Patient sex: M
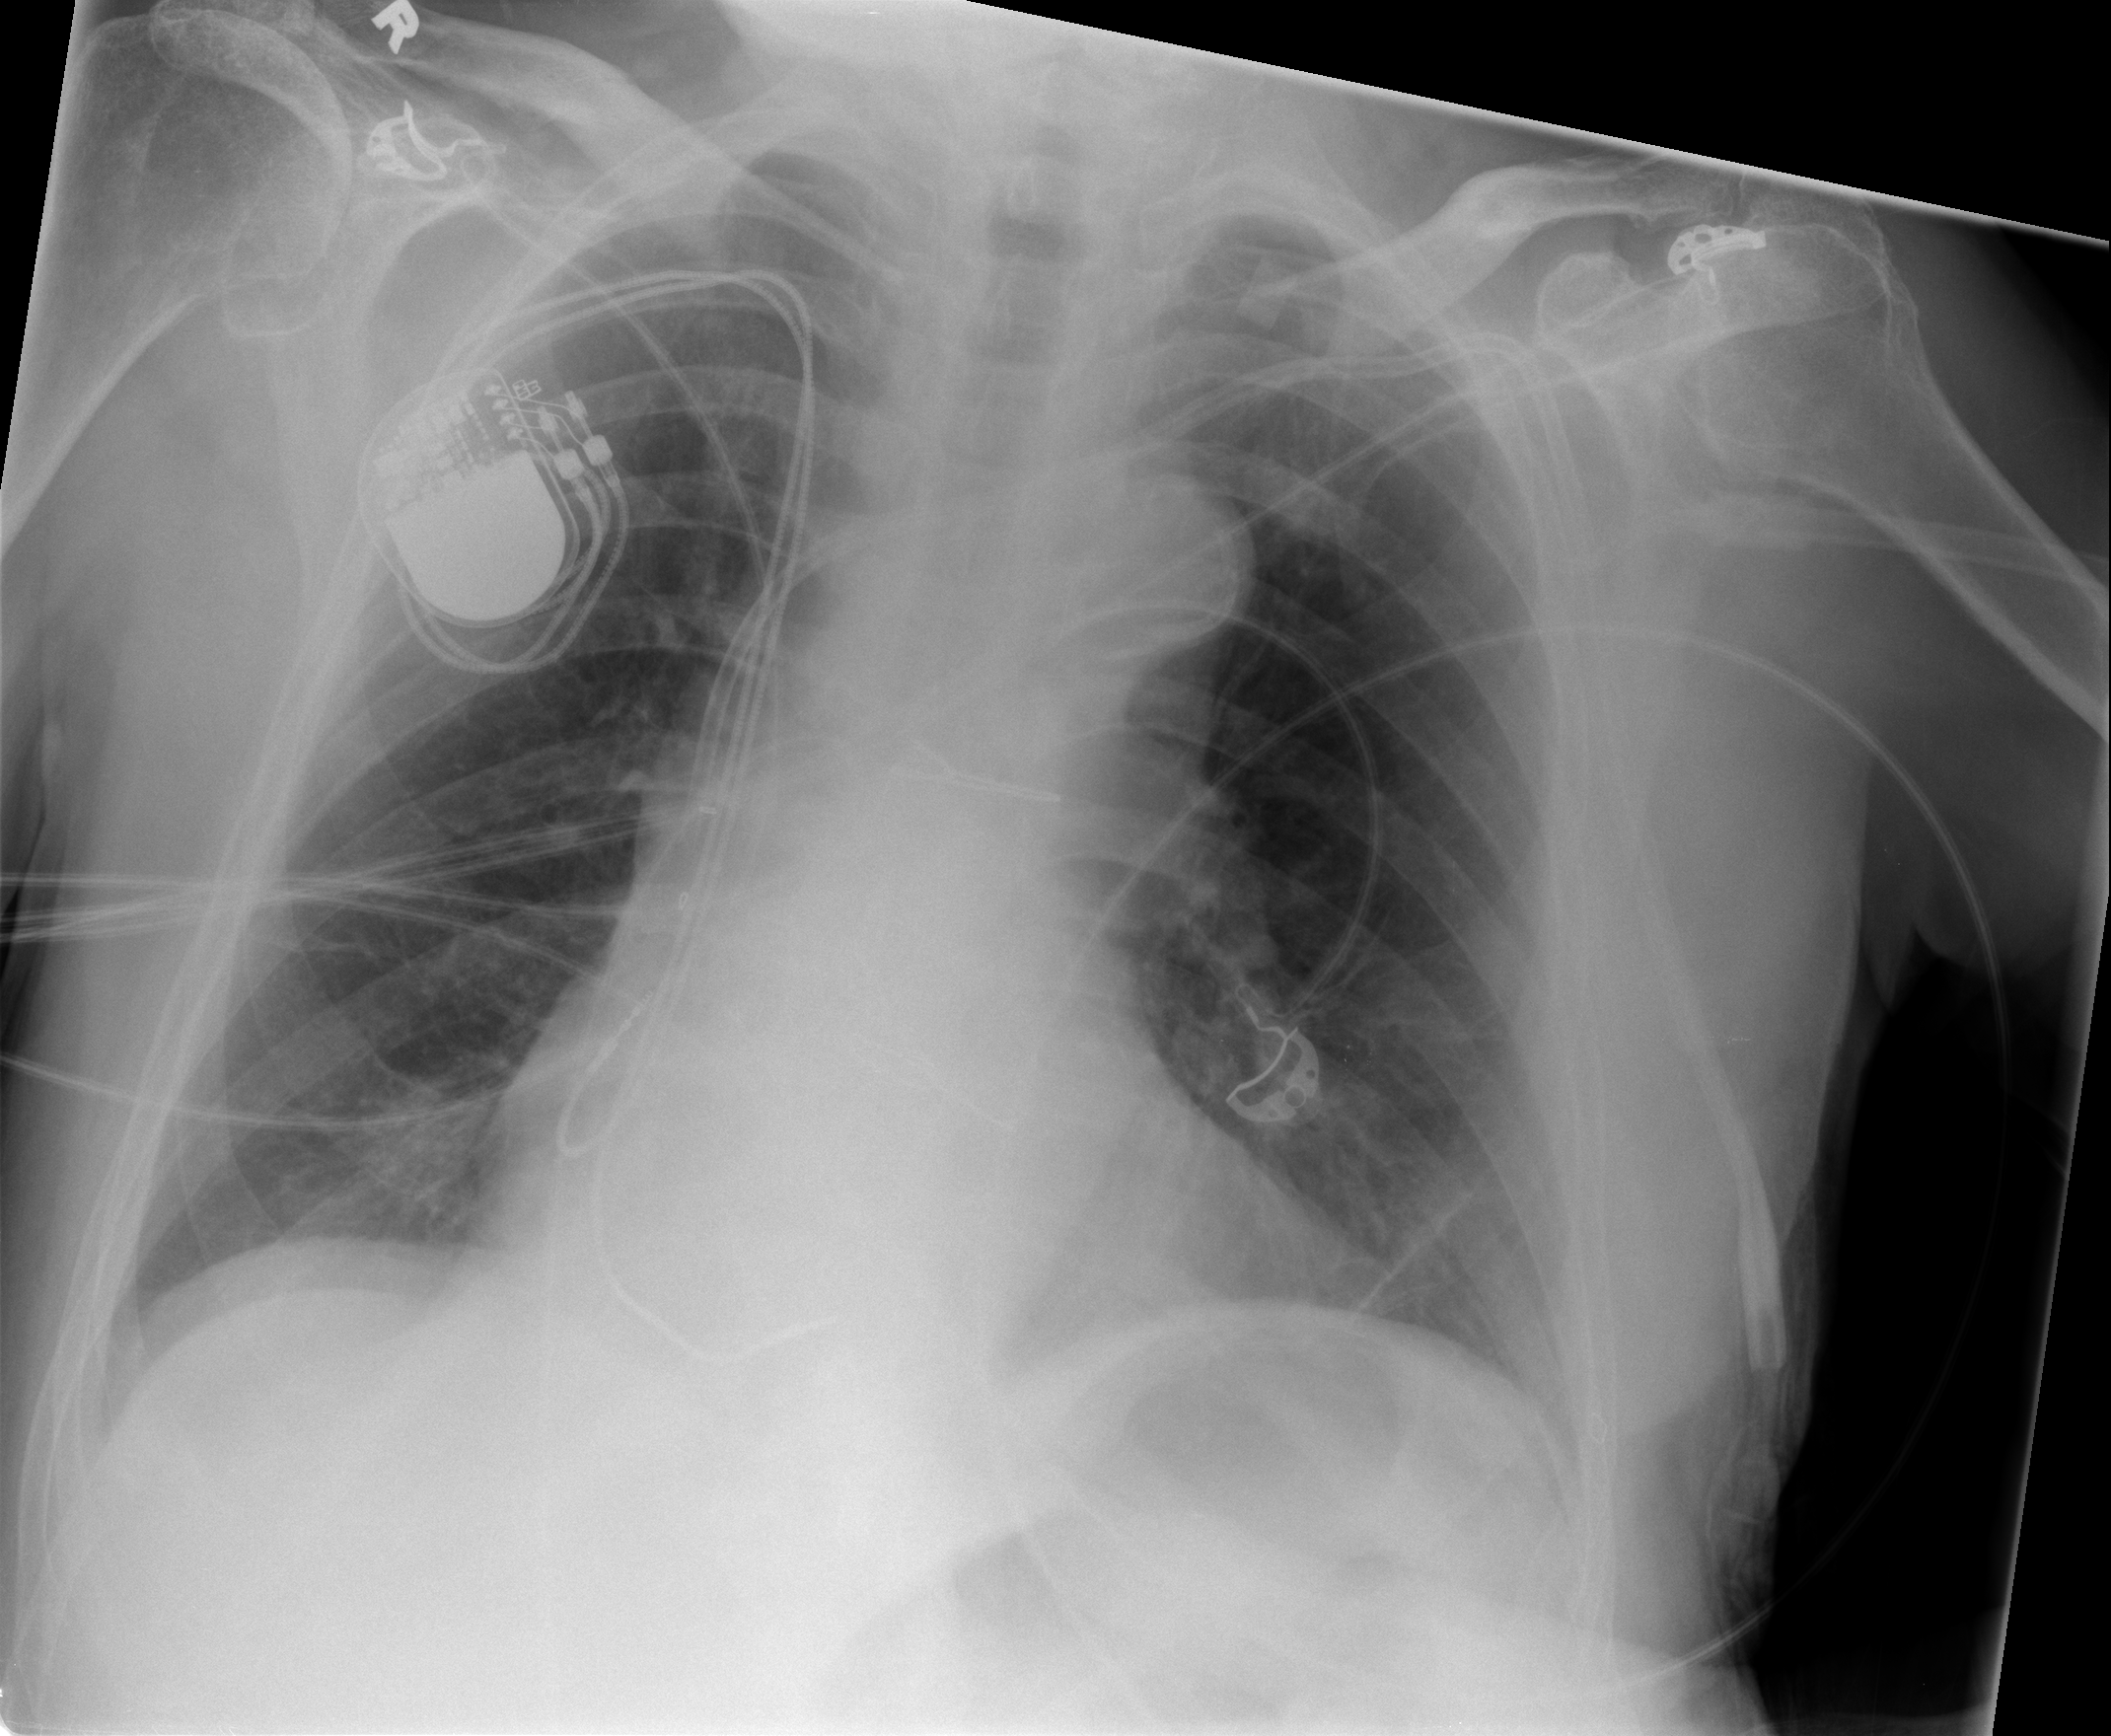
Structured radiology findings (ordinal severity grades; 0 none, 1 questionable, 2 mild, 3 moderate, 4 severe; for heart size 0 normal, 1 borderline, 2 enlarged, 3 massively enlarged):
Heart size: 2
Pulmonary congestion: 0
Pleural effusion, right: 0
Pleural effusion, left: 0
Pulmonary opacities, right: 0
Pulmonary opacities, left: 1
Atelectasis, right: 1
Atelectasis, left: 2